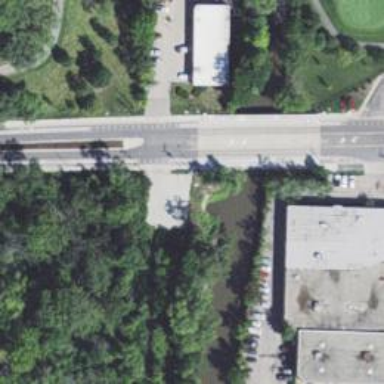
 featuring bridge. There is cycle track alongside the road."